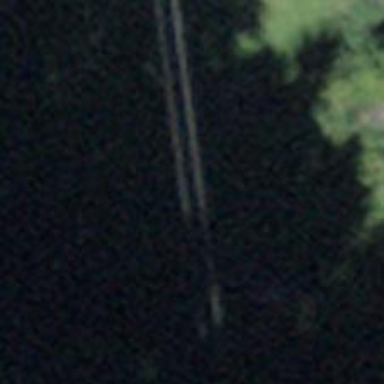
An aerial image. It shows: Power pole.